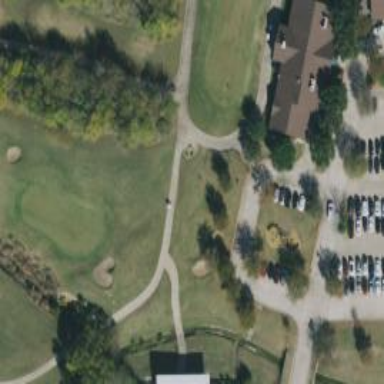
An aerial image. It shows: Service road designated as golf cart path.